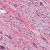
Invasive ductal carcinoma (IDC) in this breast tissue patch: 1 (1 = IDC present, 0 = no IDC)